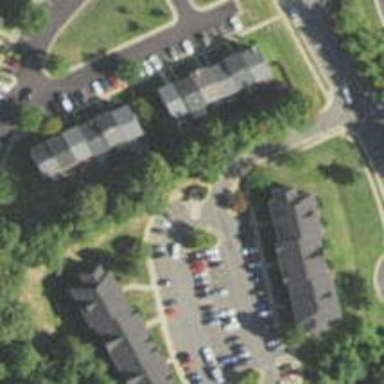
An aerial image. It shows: Parking space.